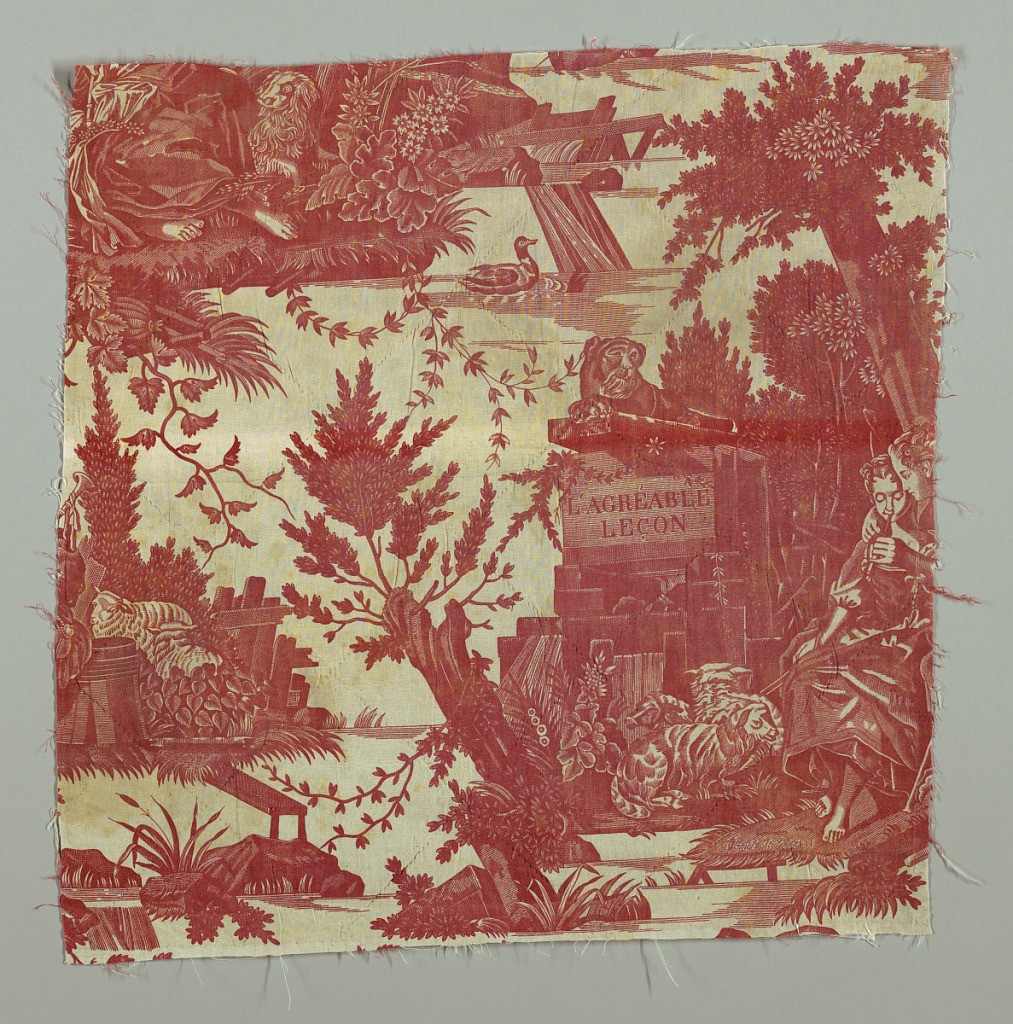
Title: L'art d'aimer (copy)
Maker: Jamet
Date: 1844
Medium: cotton Techinque: printed by engraved roller on plain weave
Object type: Fragments
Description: Same scenes as 1995-50-146. in red on white.